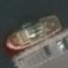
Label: Towing_vessel